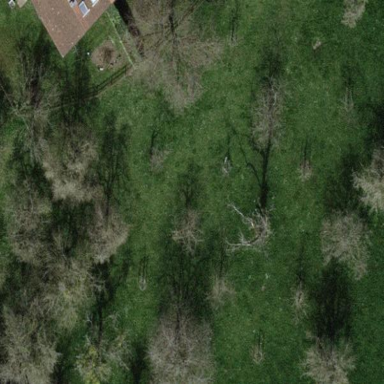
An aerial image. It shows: Orchard.